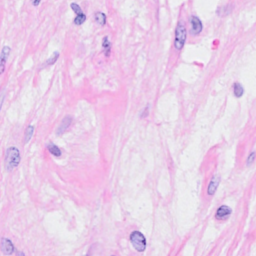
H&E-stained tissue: Breast